Question: I'm stuck here, I tried many times but unable to get my final answer.

Code:
'''
I = imread('C:\Users\Ahsan\Desktop\pears.png');
H = fspecial('average', [3 3]);
J = imfilter(I, H);
figure, imshow(I);
figure, imshow(J);
'''
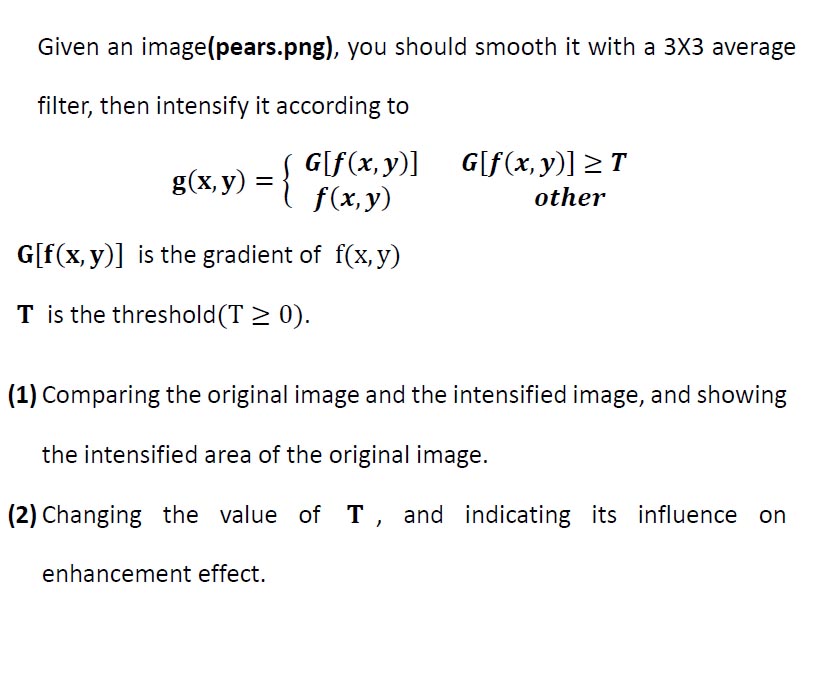
Answer: Try this one:
(Maybe you have to change the threshold);
'''
threshold = 126;
image = imread('C:\Users\Ahsan\Desktop\pears.png');
% Apply the filder
filterImage = conv2(image, ones(3)/9, 'same');
% Check which pixels are equal or greater than the threshold
masked = filterImage >= threshold;
% Replace all pixels of the filteredImage which are below the threshold
% with the original pixels.
filterImage(~masked) = image(~masked);
% Display result
figure(1);
subplot(1,2,1);
imshow(image, []);
subplot(1,2,2);
imshow(filterImage, []);
'''